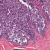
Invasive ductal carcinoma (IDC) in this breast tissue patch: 0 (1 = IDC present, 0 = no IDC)